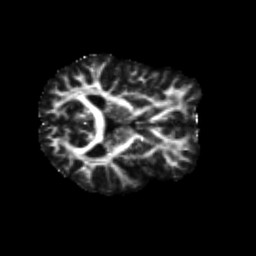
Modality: FA
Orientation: axial
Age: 49
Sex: male
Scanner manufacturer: siemens
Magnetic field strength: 3 T
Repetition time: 4.71 s
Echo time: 0.0906 s